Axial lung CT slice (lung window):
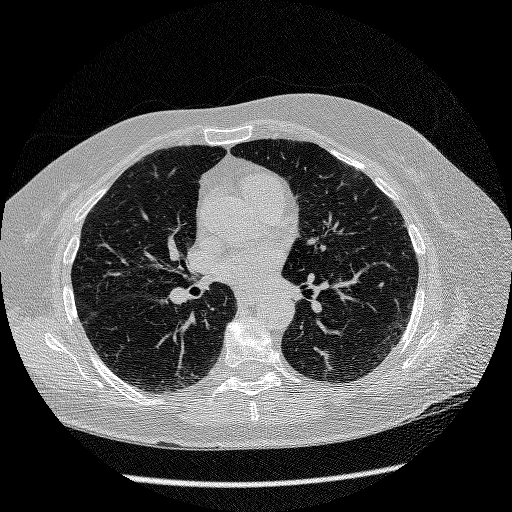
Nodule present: no